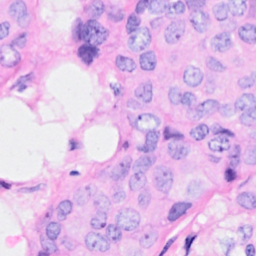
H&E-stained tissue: Breast